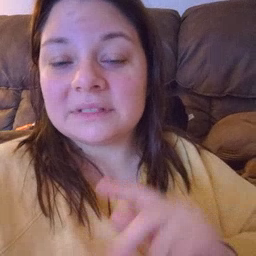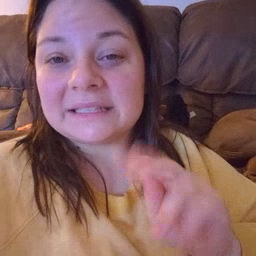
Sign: TV